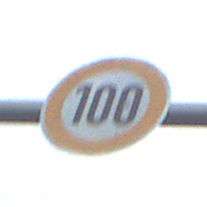
Verkehrszeichen: Geschwindigkeit100
Umgebung: Outdoor, Suburban
Tageszeit: Midday
Wetter: Overcast
Licht: Natural
Jahreszeit: NotSpecified
Kontrast: LowContrast